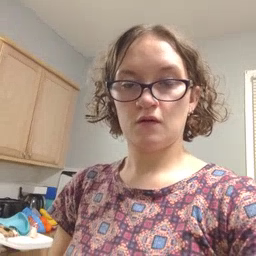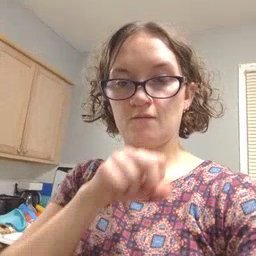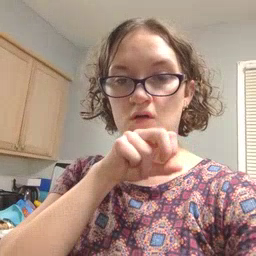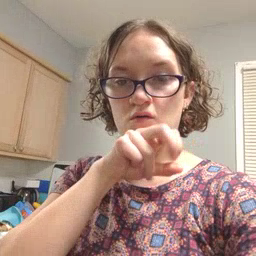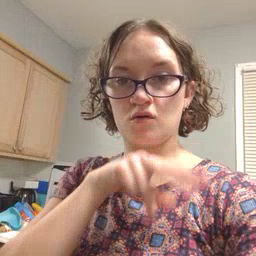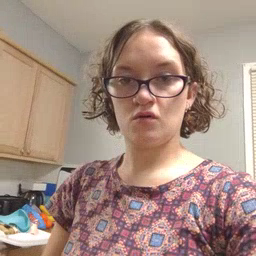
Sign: frog